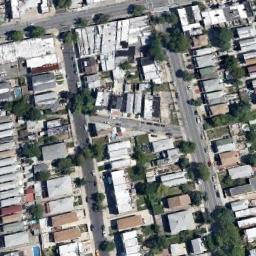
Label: dense_residential